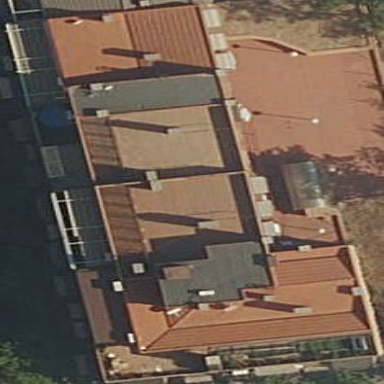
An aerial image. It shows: Residential building.